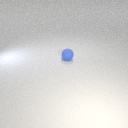
small blue rubber sphere